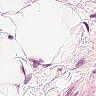
Metastatic tissue present: no